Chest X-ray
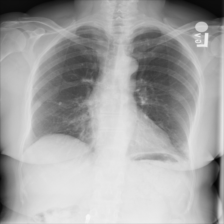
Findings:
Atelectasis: negative
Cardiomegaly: negative
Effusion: negative
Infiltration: negative
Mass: negative
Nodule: positive
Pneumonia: negative
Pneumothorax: negative
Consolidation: negative
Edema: negative
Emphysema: negative
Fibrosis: positive
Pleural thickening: negative
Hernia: negative